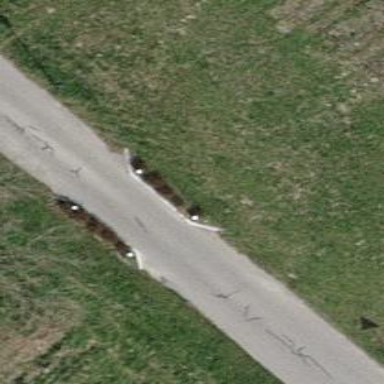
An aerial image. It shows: Traffic calming feature called choker.